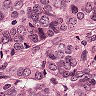
Metastatic tissue present: yes